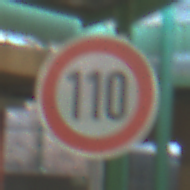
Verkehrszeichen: Geschwindigkeit110
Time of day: MorningAfternoon
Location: Roofed (Special)
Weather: NotSpecified
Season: NotSpecified
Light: Artificial